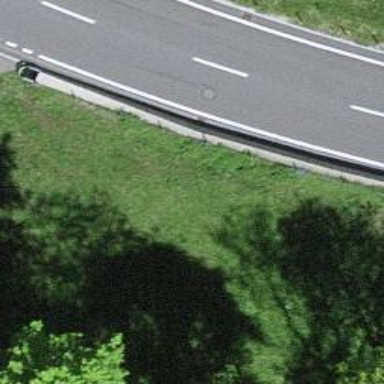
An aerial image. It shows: Guard rail as barrier.